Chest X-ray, PA view. Patient: 60 years old, sex M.
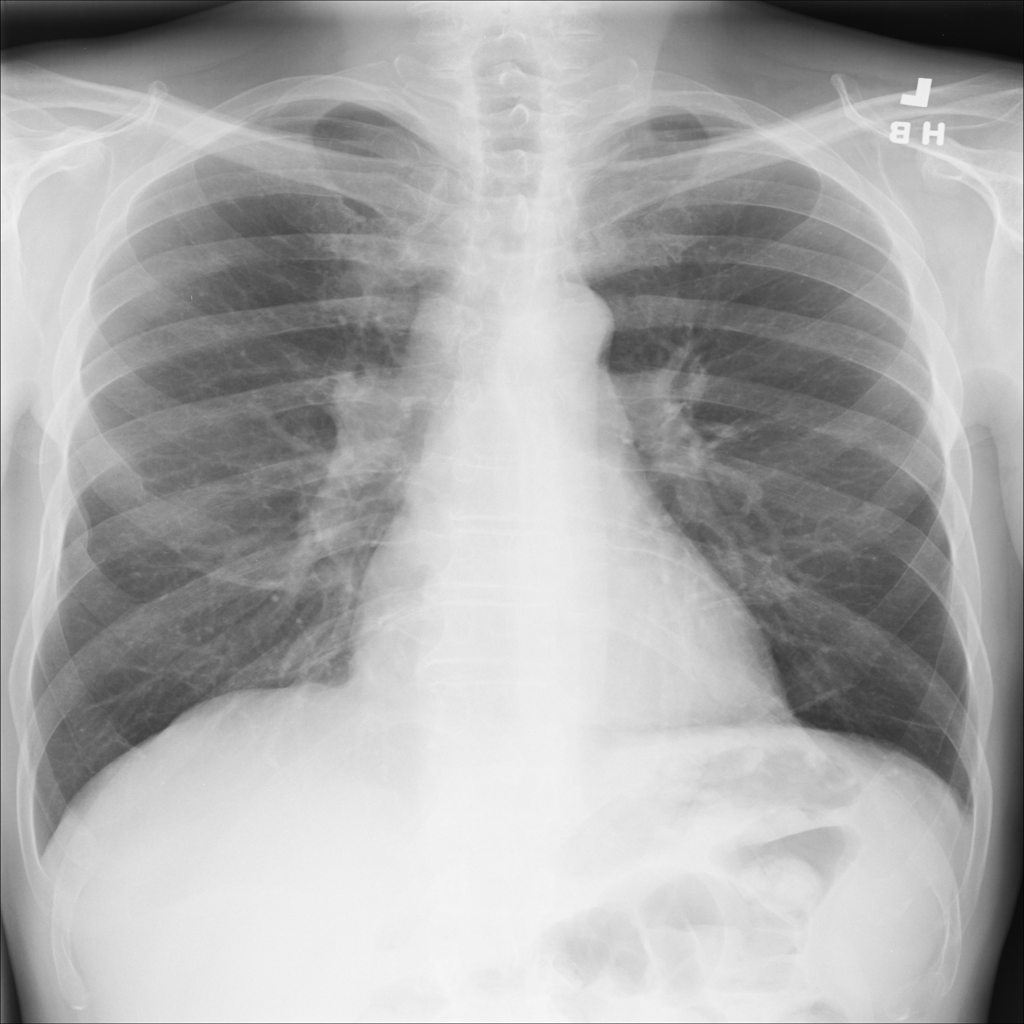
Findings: No Finding